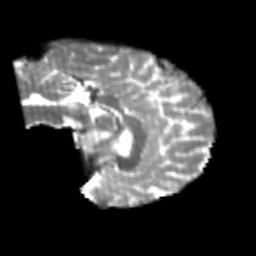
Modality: T2w
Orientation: sagittal
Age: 22
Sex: male
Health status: healthy
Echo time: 0.074 s